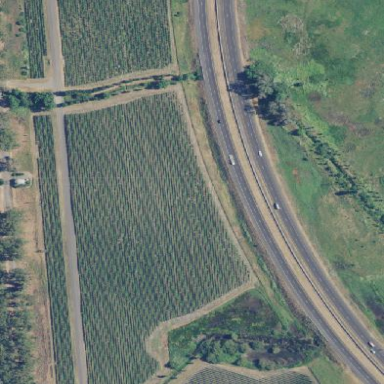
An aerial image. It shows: Vineyard where grapes are grown.